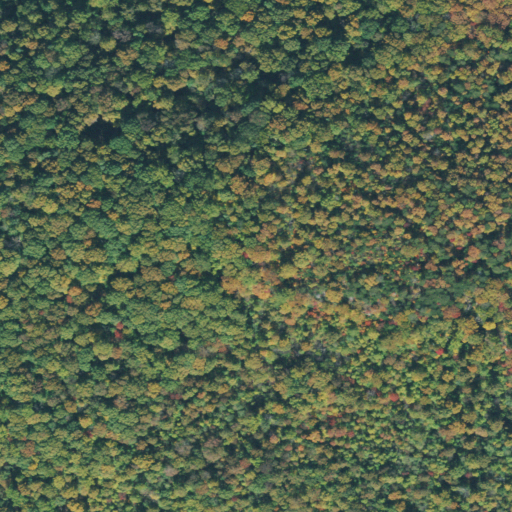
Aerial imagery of cape in Tennessee named Mosley Point containing deciduous forest and mixed forest